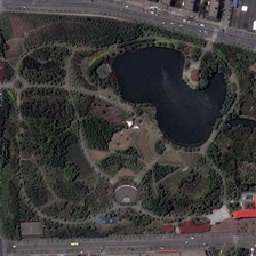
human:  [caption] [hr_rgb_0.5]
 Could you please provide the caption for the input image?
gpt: roads area around a park with green trees and a heart-shaped lake .

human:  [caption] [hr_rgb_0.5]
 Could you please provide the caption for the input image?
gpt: a pool with black water while surrounded by many plants and roads .

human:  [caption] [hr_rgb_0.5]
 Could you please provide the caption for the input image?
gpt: many roads through the plants and surround the pool in it .

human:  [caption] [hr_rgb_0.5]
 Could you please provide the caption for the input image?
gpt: Dark grey is a dark green plant surrounded by dark plants and plants.

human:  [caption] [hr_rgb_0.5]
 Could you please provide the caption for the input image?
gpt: It's a park with dark green plants, surrounded by dark gray highways.